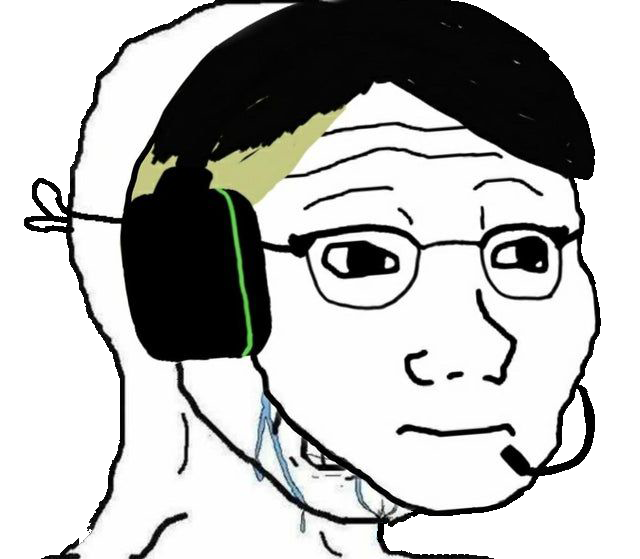
Label: 5_Crying_Wojak